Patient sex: M
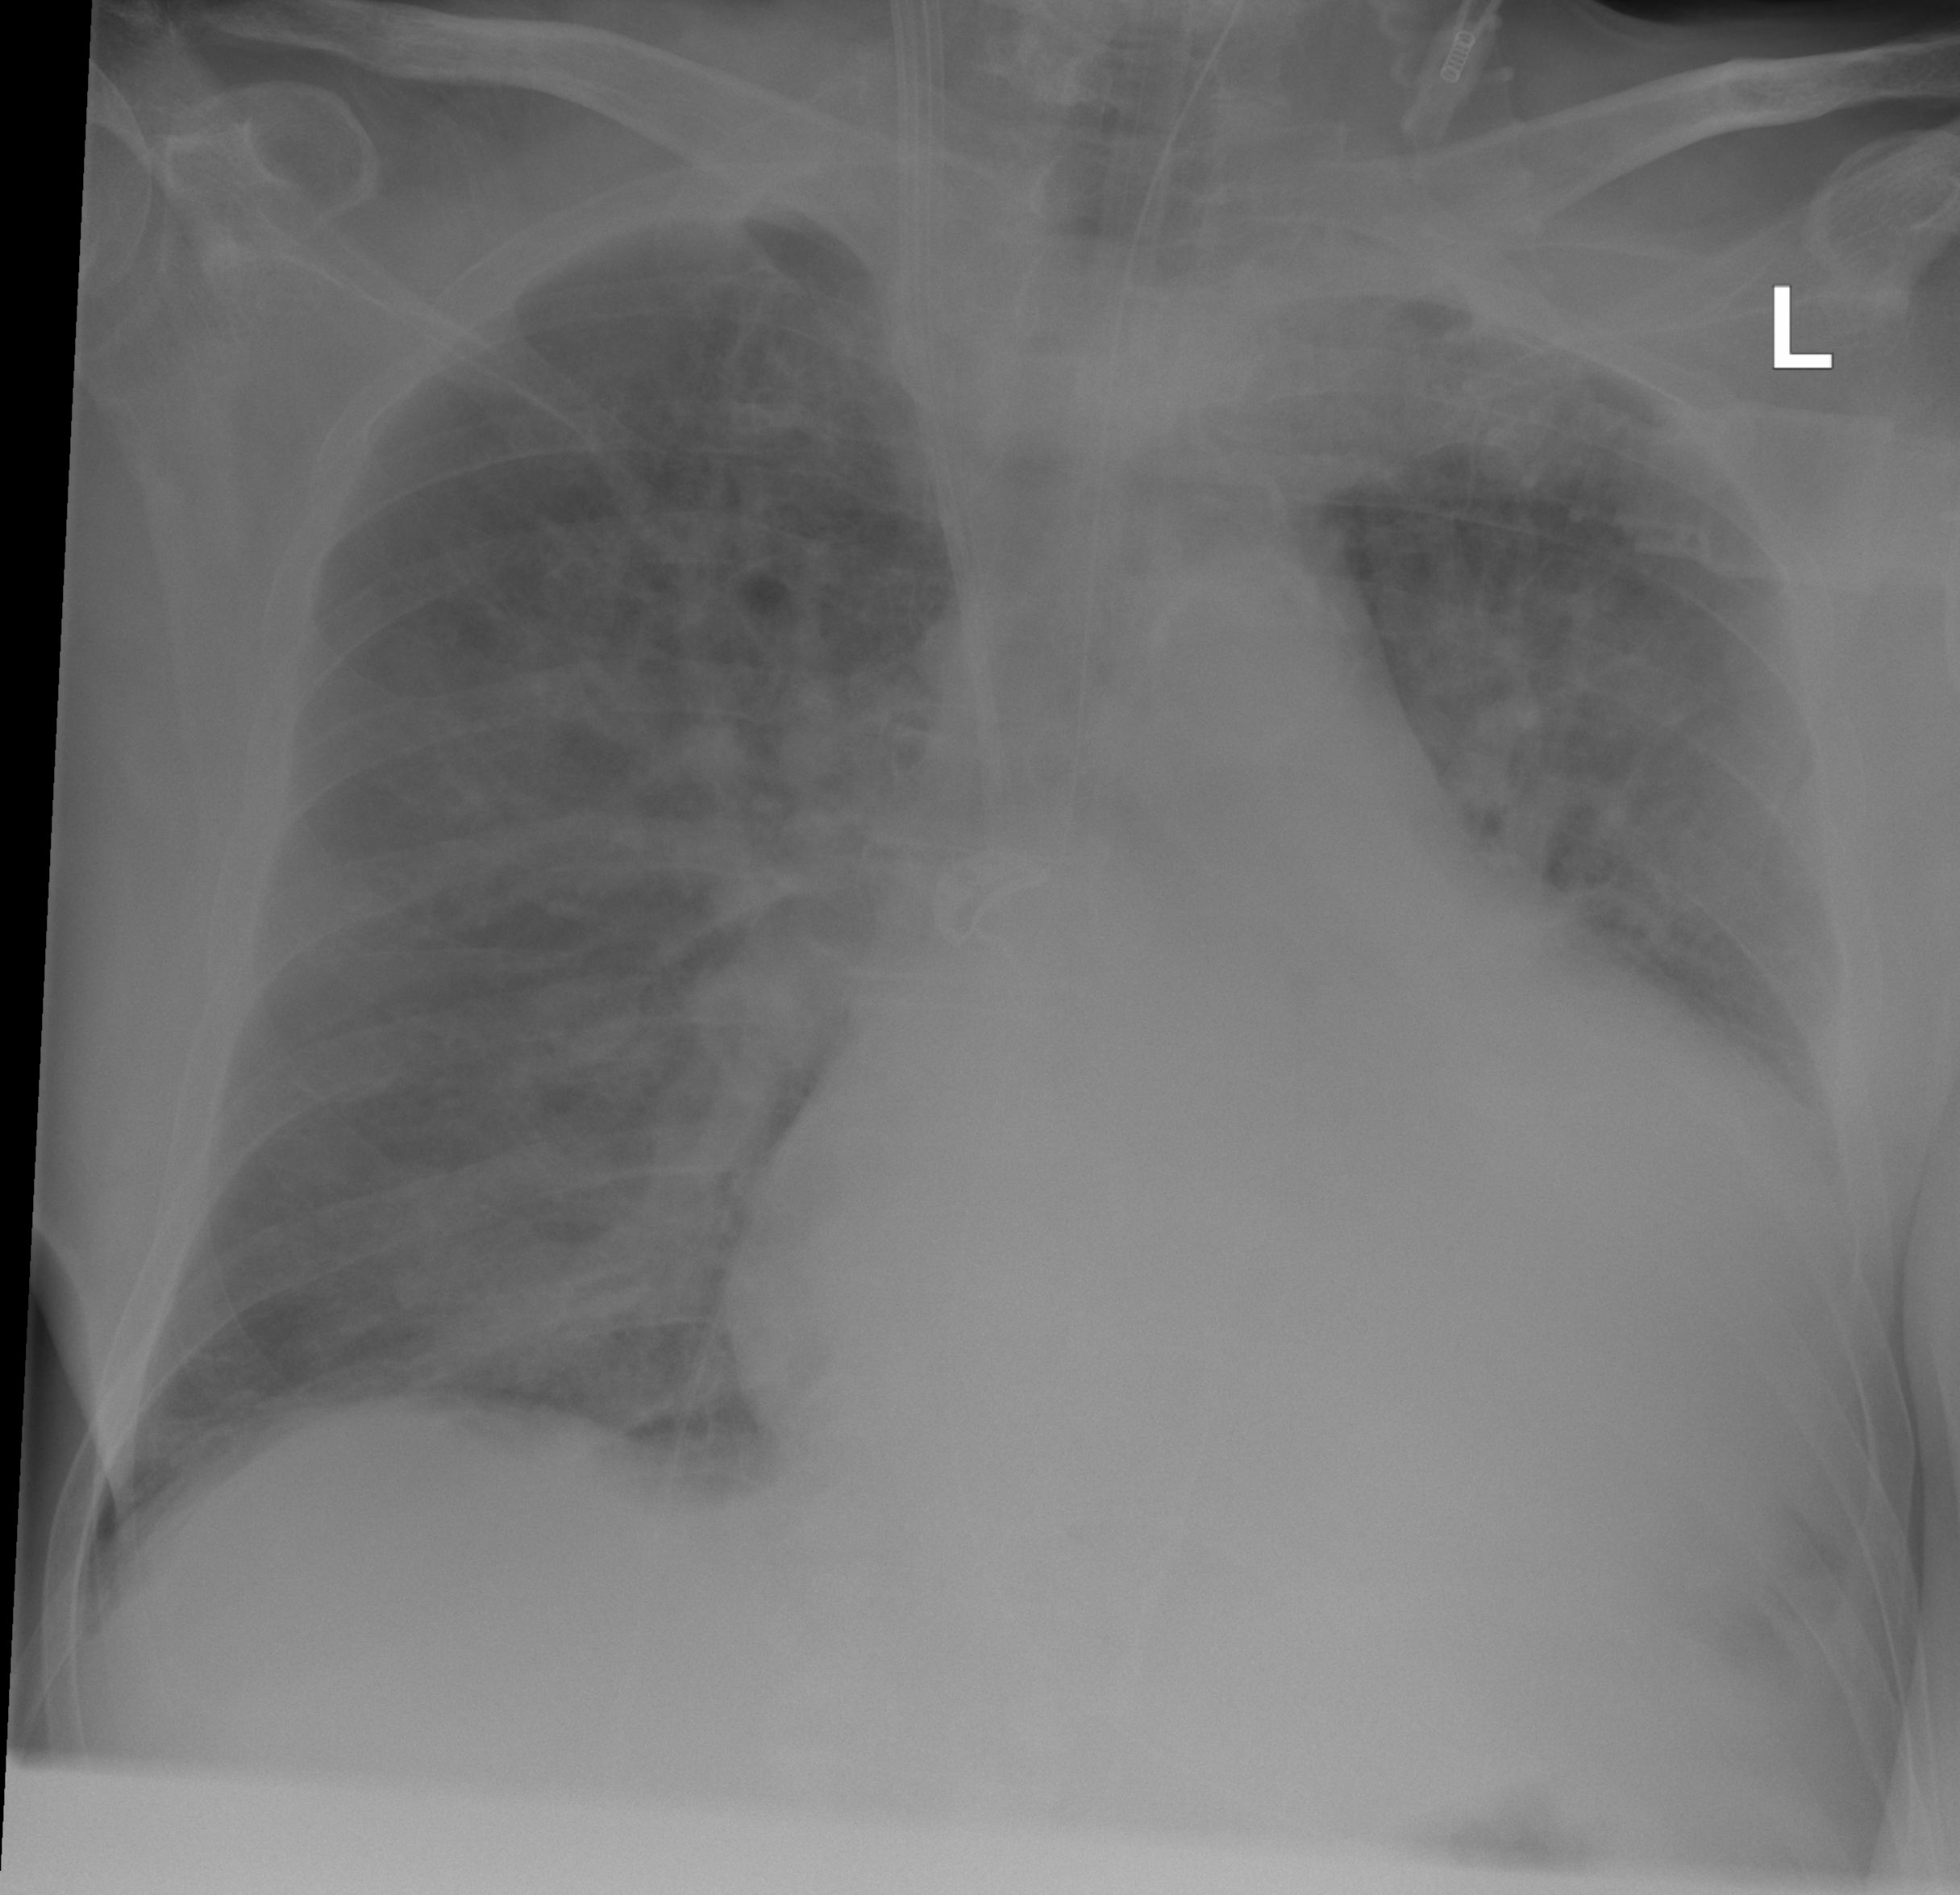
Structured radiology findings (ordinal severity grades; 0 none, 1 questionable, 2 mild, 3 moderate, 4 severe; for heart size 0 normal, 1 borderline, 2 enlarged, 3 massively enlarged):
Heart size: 3
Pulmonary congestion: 2
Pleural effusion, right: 1
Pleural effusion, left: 2
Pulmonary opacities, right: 2
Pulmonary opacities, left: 2
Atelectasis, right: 2
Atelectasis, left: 2